九年级 · 计数
“宫商角徵羽” 是中国古乐的五个基本音阶(相当于西乐的1，2，3，5，6),是采用 “三分损益法” 通过数学方法获得. 现有一款 “一起听古音” 的音乐玩具,音乐小球从 $A$ 处沿轨道进入小洞就可以发出相应的声音, 且小球进入每个小洞的可能性大小相同. 现有一个音乐小球从 $A$ 处先后两次进入小洞, 先发出 “商” 音,

再发出 “羽” 音的概率是( )

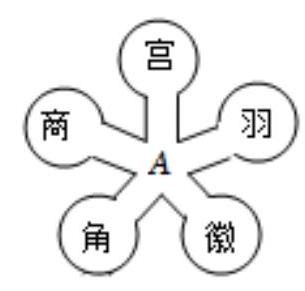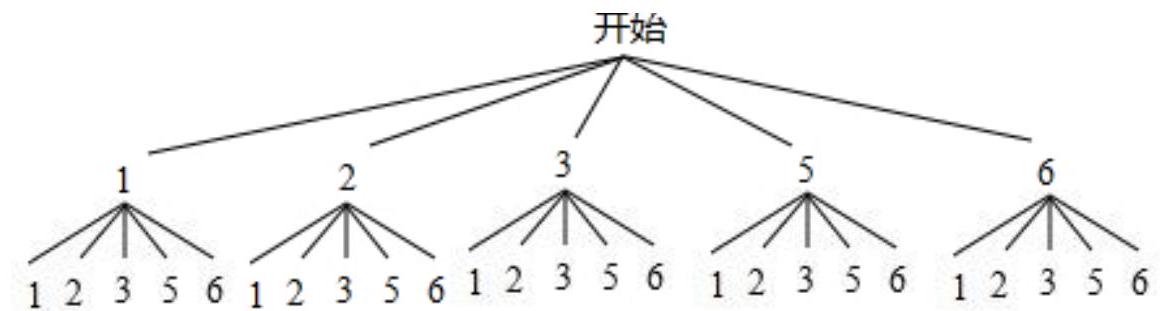
A. $\frac{1}{25}$
B. $\frac{1}{10}$
C. $\frac{1}{5}$
D. $\frac{2}{5}$

答案: A
解析: 解：根据题意画图如下:

共有25种等可能的情况数，其中先发出“商”音，再发出“羽”音的有1种,则先发出“商”音，再发出“羽”音的概率是 $\frac{1}{25}$.

故选: A.
画树状图，共有25种等可能的结果，其中先发出 “商”音, 再发出 “羽” 音的结果有1种, 再由概率公式求解即可.

本题考查的是用列表法或画树状图法求概率. 列表法或画树状图法可以不重复不遗漏地列出所有可能的结果, 列表法适合于两步完成的事件, 树状图法适合两步或两步以上完成的事件. 用到的知识点为:概率=所求情况数与总情况数之比.